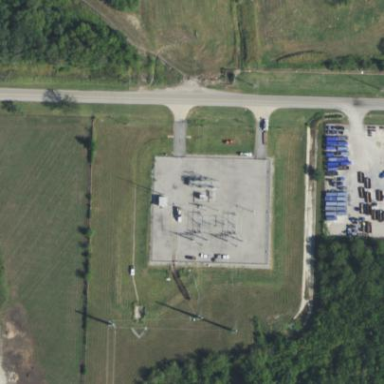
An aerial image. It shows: Distribution level power substation with chain link fence surrounding it.